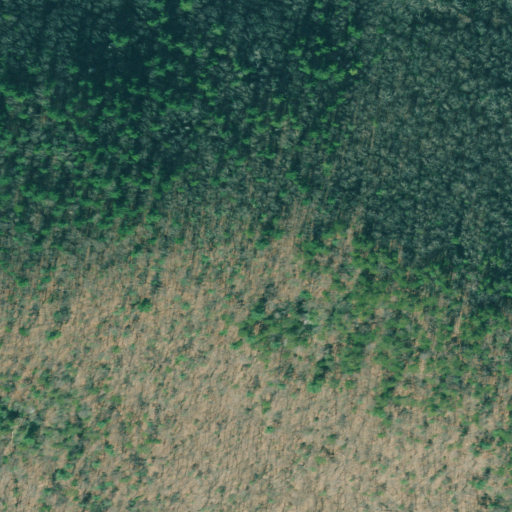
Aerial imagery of mountain in Georgia named Little Hickorynut Mountain containing deciduous forest, mixed forest, and evergreen forest